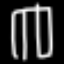
Label: pants